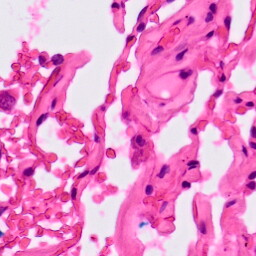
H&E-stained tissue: Lung